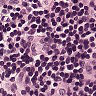
Metastatic tissue present: no